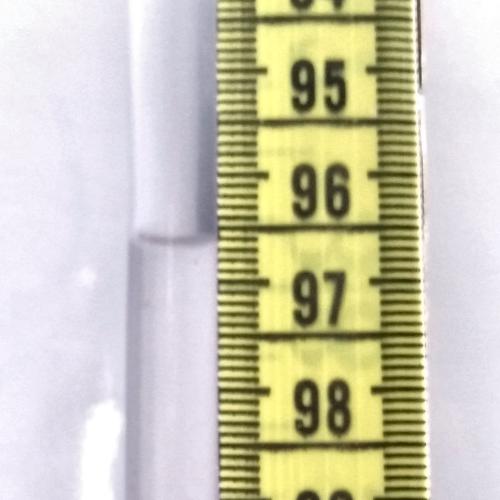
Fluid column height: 96.6 cm